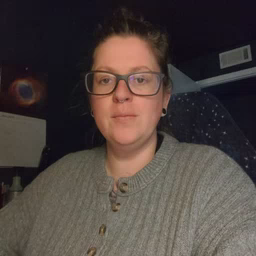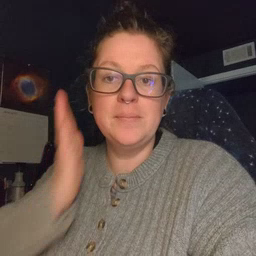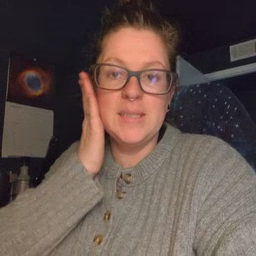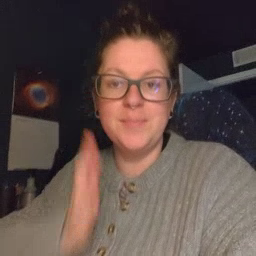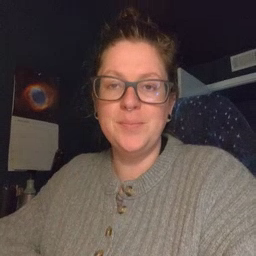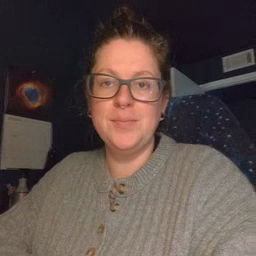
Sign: bed